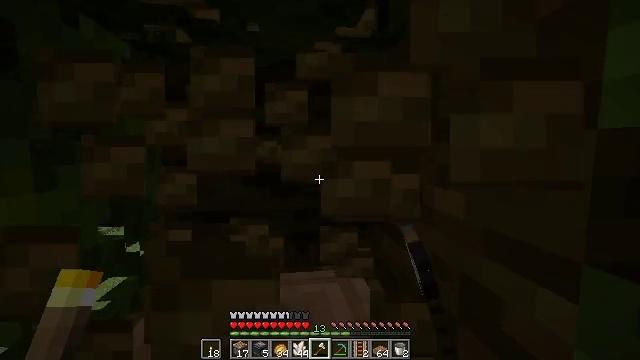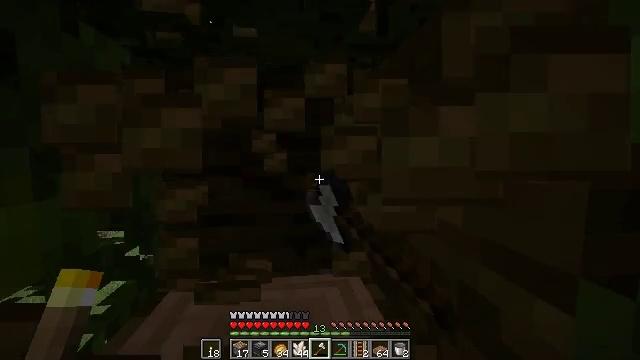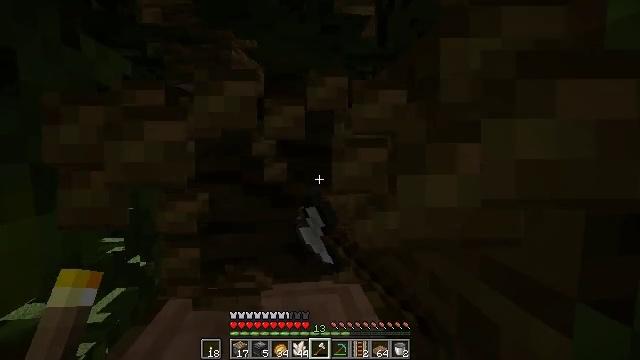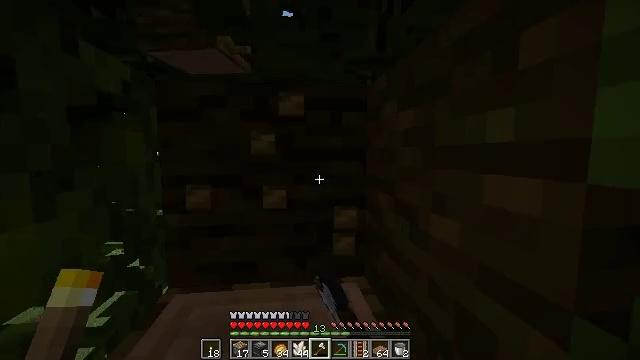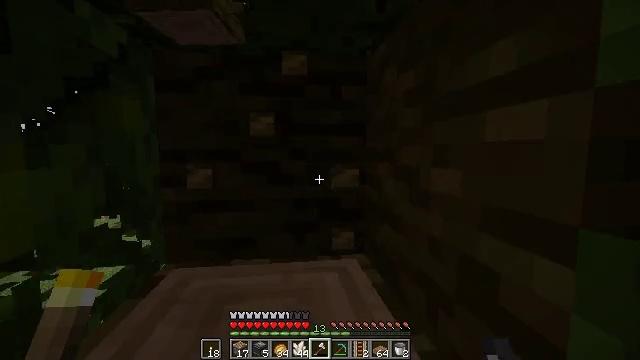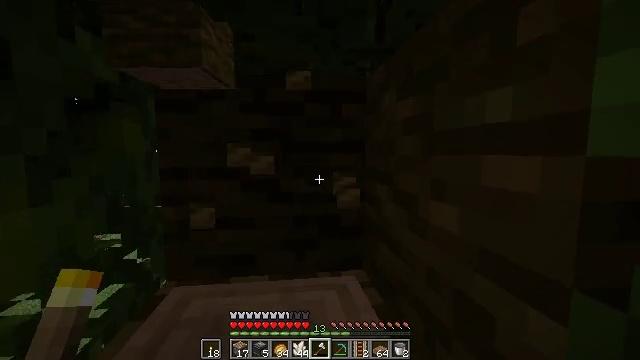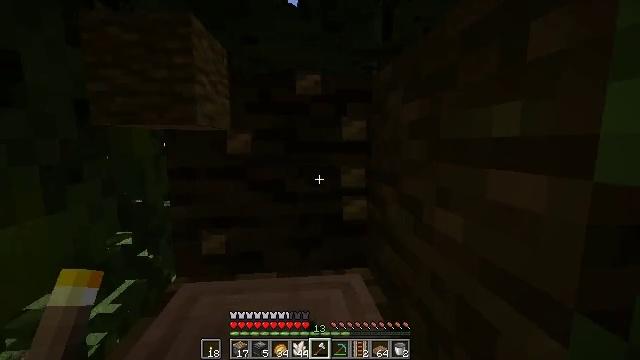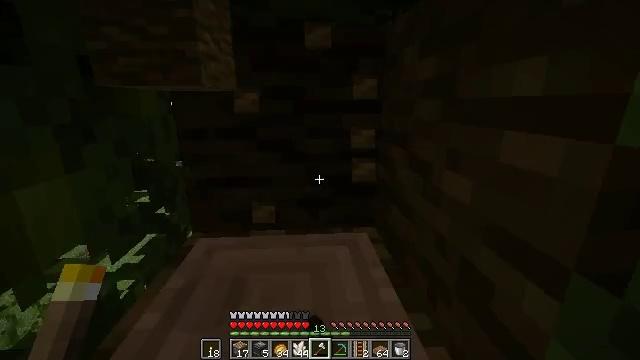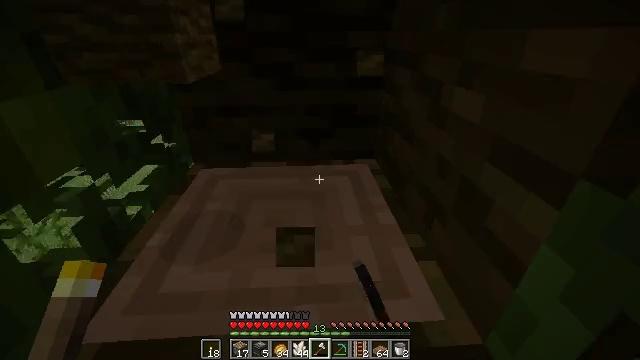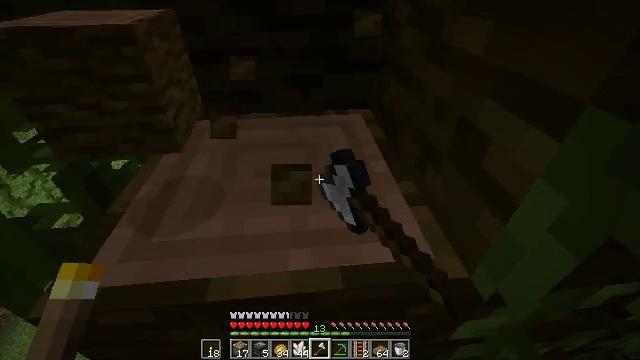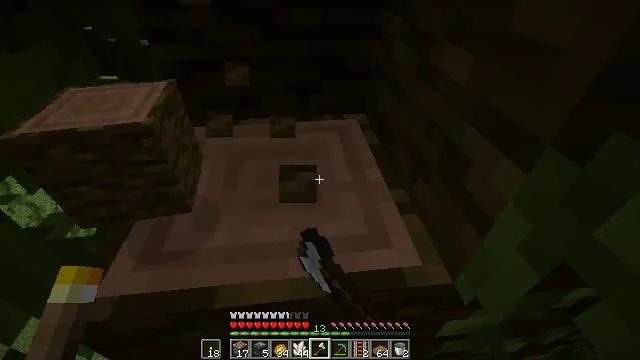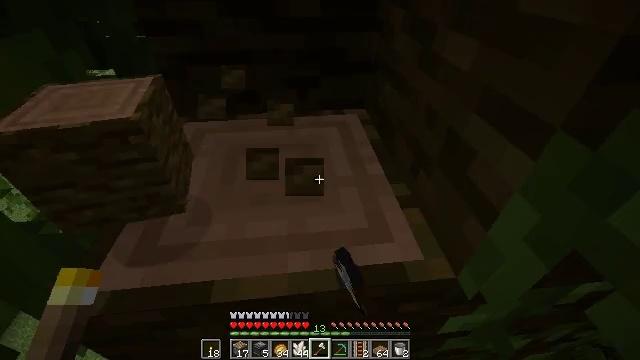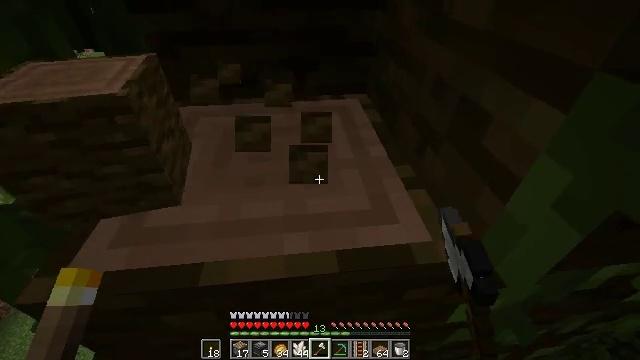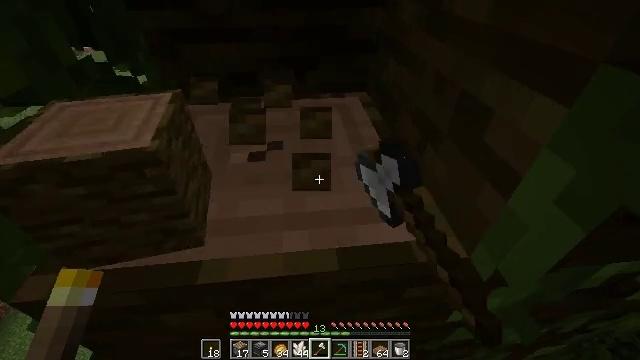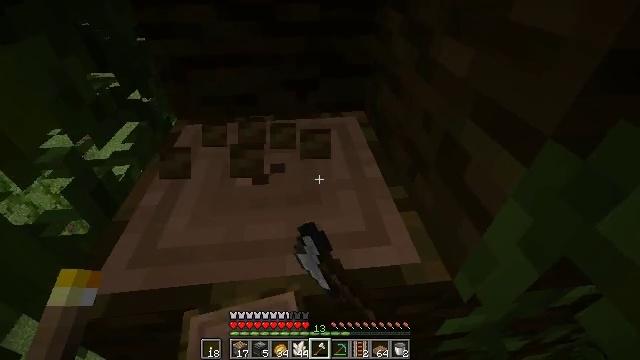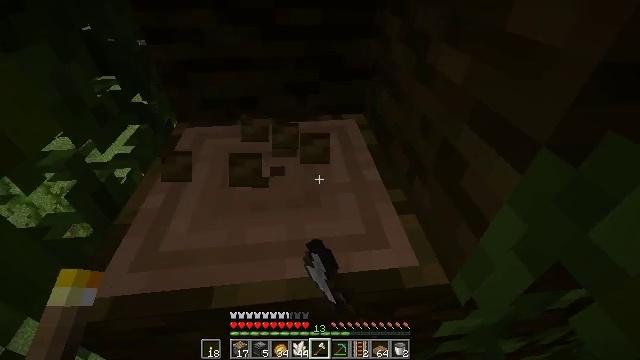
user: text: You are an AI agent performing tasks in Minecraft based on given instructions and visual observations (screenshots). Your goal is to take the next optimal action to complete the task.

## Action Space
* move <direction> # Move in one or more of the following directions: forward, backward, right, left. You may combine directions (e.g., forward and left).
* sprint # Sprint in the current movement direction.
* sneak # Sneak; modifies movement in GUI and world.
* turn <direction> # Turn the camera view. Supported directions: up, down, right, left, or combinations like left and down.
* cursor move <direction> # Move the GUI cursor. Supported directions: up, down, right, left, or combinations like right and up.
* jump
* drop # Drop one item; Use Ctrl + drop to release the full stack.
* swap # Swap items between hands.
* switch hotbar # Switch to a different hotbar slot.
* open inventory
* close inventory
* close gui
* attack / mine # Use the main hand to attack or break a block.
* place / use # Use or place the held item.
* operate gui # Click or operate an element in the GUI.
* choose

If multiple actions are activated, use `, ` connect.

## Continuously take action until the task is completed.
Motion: motion action
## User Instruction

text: Use an axe to chop the jungle log.
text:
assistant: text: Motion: move forward, attack / mine
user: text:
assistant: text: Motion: move forward, attack / mine
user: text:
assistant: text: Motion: move forward, attack / mine
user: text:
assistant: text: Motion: move forward, attack / mine
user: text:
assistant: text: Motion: move forward, attack / mine
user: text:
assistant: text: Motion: move forward, turn left and down, attack / mine
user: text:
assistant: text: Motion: move forward, turn left and down, attack / mine
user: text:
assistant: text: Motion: move forward, turn down, attack / mine
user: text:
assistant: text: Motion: move forward, turn right and down, attack / mine
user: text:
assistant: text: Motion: move forward, turn down, attack / mine
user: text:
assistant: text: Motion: move forward, attack / mine
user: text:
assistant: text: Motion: move forward, attack / mine
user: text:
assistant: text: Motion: move forward, attack / mine
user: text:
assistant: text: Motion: move forward, attack / mine
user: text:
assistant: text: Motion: move forward, attack / mine
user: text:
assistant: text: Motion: move forward, attack / mine
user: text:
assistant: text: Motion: move forward, attack / mine
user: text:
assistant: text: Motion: move forward, attack / mine
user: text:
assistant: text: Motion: move forward, attack / mine
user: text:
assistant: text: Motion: move forward, attack / mine
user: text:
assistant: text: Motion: move forward, turn left, attack / mine
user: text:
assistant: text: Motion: move forward, turn left, attack / mine
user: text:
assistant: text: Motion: move forward, attack / mine
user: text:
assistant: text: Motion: move forward, attack / mine
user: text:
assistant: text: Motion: move forward, attack / mine
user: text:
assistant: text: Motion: move forward, attack / mine
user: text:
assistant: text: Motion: move forward, attack / mine
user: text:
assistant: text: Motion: move forward, attack / mine
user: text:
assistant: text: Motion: move forward, attack / mine
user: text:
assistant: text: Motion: move forward, attack / mine